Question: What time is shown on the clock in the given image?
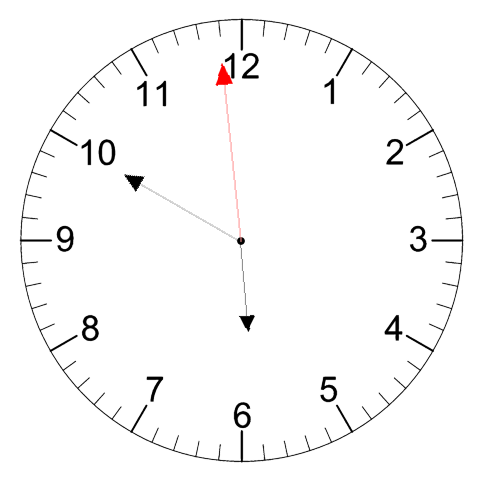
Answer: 05:49:59